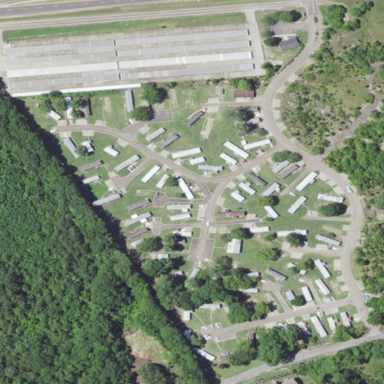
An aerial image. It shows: Residential area designated as trailer park.